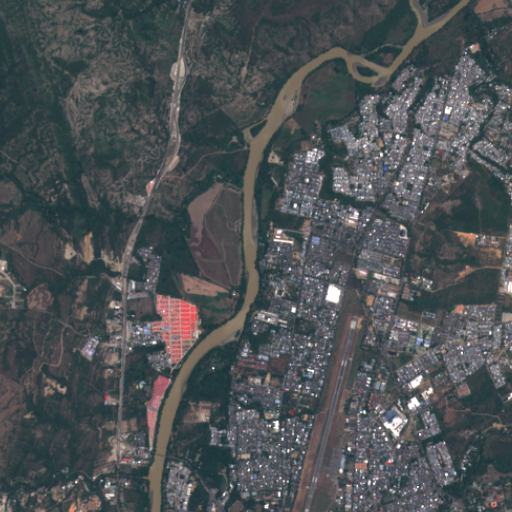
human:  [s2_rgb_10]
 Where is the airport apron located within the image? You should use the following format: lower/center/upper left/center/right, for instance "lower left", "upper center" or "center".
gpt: The airport apron is located in the lower right of the image.
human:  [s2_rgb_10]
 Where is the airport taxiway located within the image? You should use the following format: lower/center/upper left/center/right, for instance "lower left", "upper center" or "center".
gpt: The airport taxiway is located in the lower center of the image.
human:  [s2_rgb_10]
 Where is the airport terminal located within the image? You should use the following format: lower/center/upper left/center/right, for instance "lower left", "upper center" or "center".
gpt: The airport terminal is located in the lower right of the image.
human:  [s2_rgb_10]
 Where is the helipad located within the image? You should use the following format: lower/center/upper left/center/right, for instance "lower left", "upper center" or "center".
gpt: The helipad is located in the lower center of the image.
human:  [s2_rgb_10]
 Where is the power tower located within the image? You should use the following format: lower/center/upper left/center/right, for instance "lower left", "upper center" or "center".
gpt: The power tower is located in the left of the image.
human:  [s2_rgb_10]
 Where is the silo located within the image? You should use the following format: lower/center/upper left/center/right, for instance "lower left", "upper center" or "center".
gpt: The silo is located in the lower right of the image.
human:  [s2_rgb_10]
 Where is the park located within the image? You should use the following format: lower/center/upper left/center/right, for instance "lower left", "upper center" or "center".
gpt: There is no park in the image.